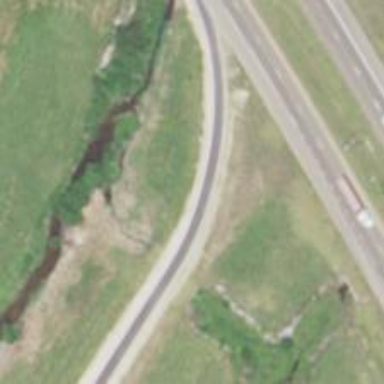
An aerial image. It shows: Trunk link highway.